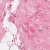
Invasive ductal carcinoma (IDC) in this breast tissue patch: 0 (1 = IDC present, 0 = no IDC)